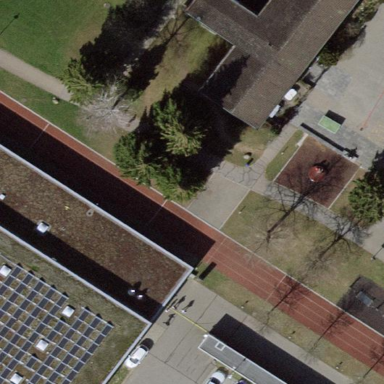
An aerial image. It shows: Athletic track located in leisure land area.